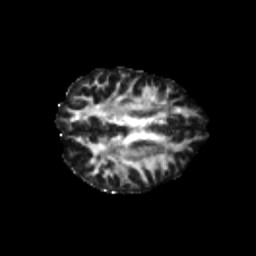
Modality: FA
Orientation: axial
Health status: healthy
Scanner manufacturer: philips
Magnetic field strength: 3 T
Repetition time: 6.964 s
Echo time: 0.092 s